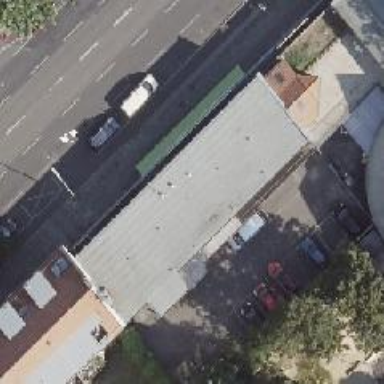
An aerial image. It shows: Cafe.